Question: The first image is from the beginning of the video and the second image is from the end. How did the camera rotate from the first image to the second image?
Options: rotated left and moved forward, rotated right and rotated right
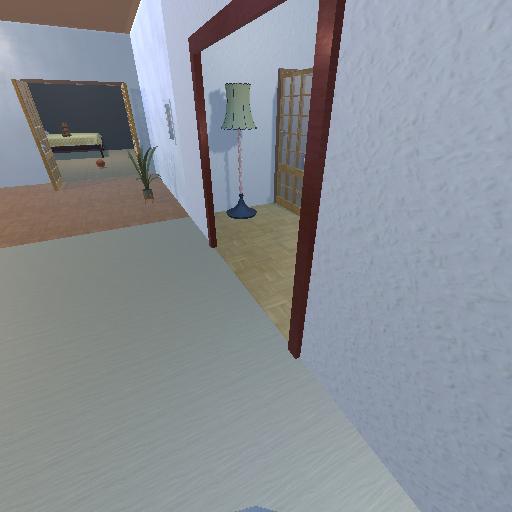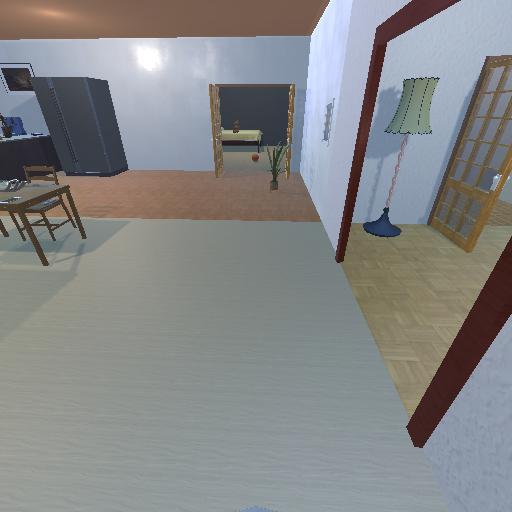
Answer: rotated left and moved forward